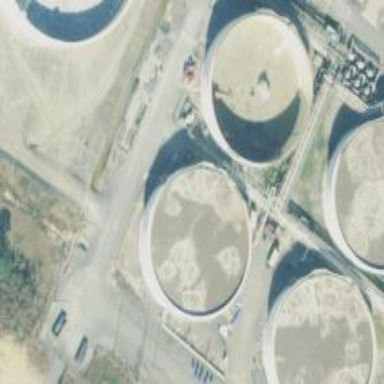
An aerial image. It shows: Storage tank building.